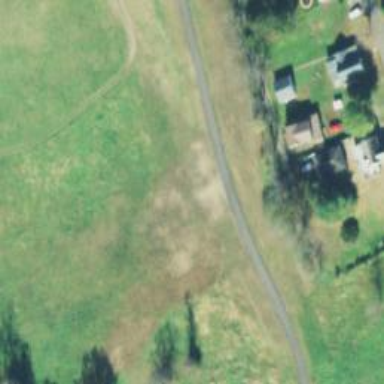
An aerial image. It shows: Driveway leading to service road.